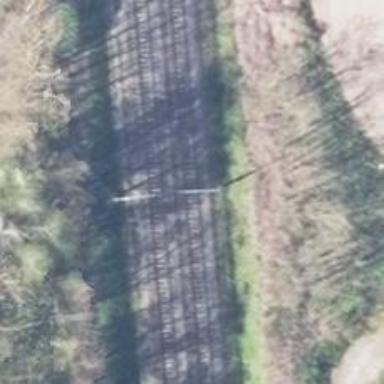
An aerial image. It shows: Railway milestone with catenary mast.